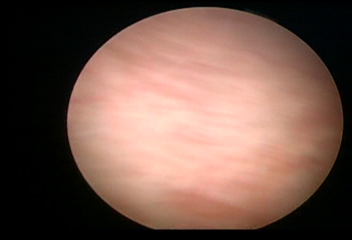
Modality: WLC
Class: Normal mucosa
Bladder cancer association: No